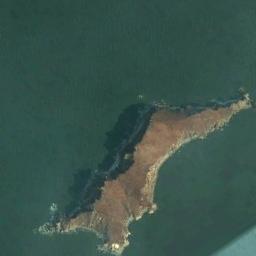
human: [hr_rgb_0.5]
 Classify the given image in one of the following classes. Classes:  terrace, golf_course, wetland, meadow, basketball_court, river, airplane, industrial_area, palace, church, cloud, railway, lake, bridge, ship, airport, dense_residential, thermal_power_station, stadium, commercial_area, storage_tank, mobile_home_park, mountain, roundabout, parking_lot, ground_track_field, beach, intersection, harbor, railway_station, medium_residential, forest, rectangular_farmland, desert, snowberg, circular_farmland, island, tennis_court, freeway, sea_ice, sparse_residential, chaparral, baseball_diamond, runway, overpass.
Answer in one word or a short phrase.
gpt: island